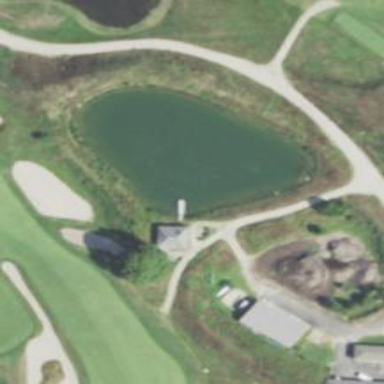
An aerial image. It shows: Pathway for golfing.